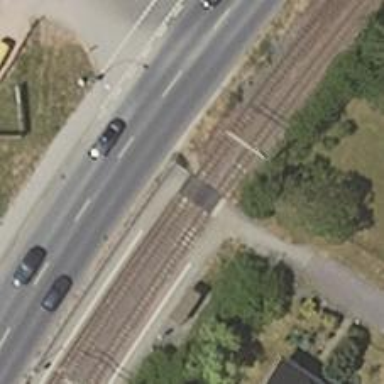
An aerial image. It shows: Tram railway with contact lines for electrification.